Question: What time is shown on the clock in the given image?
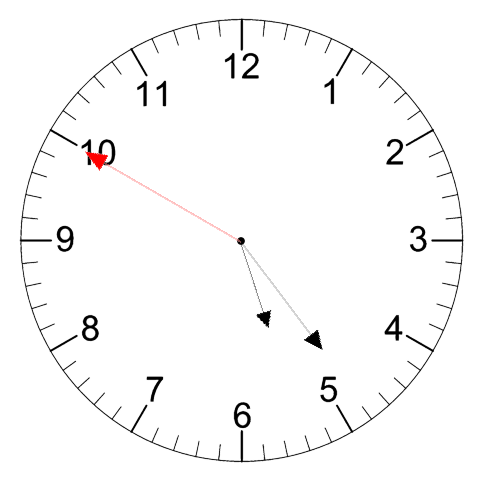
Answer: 05:23:50